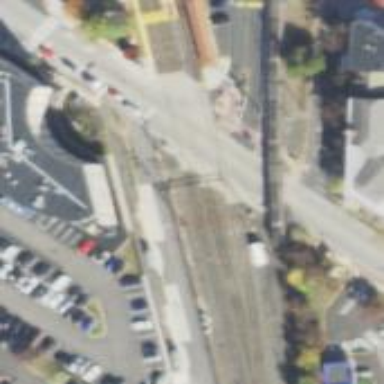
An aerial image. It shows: Railway level crossing.